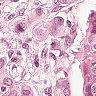
Metastatic tissue present: yes